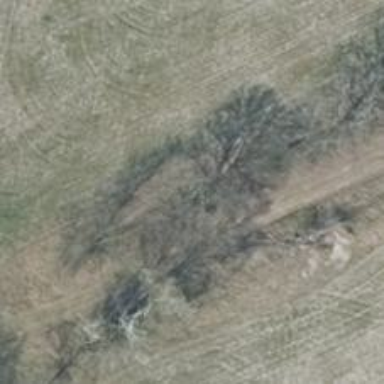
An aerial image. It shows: Deciduous broadleaved tree.